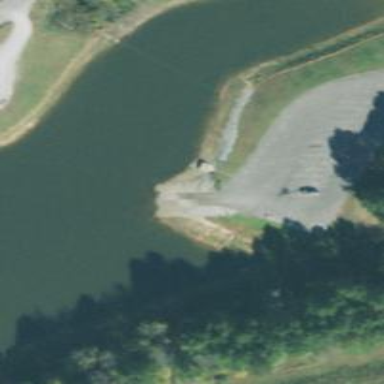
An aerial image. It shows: Dock by the waterway.